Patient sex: F
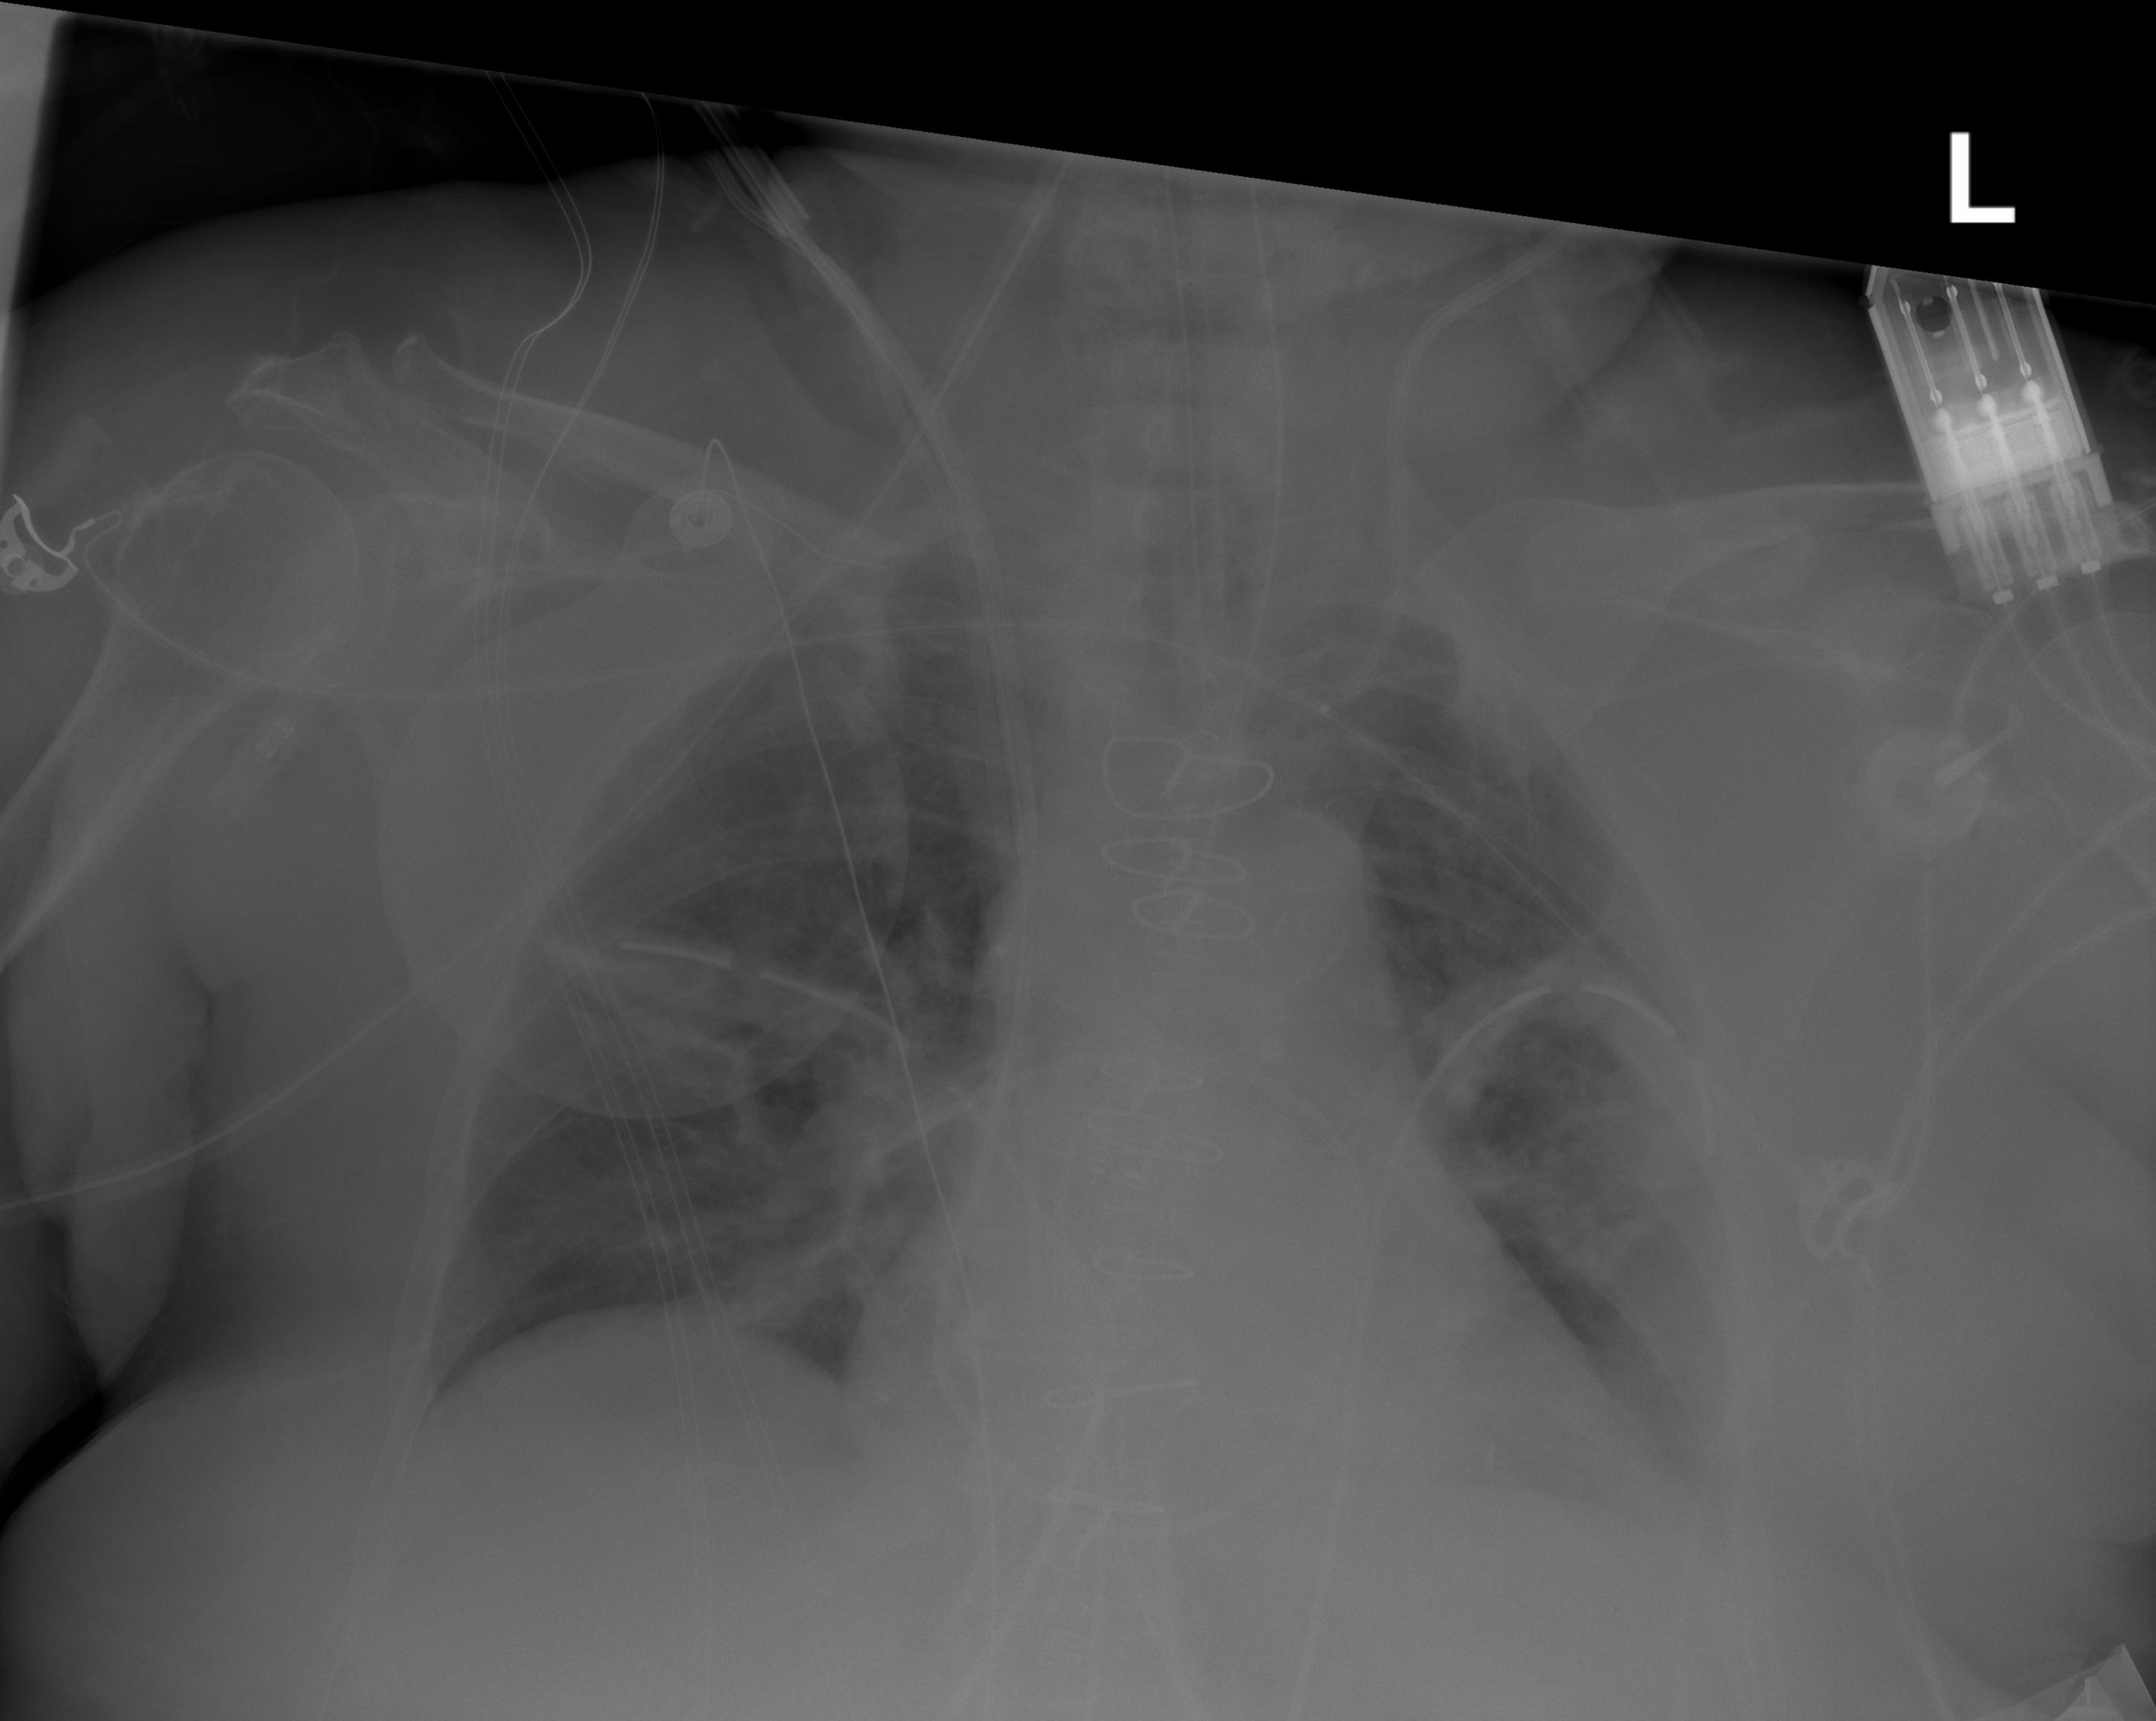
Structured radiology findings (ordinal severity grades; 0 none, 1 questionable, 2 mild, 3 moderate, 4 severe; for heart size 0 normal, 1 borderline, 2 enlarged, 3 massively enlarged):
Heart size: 2
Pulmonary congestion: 2
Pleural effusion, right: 0
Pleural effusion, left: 2
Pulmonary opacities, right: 2
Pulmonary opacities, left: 2
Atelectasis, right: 2
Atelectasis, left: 2